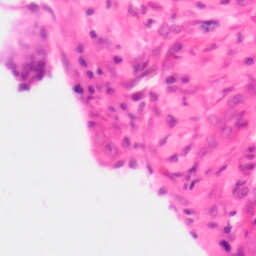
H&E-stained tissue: Colon